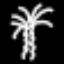
Label: palm tree